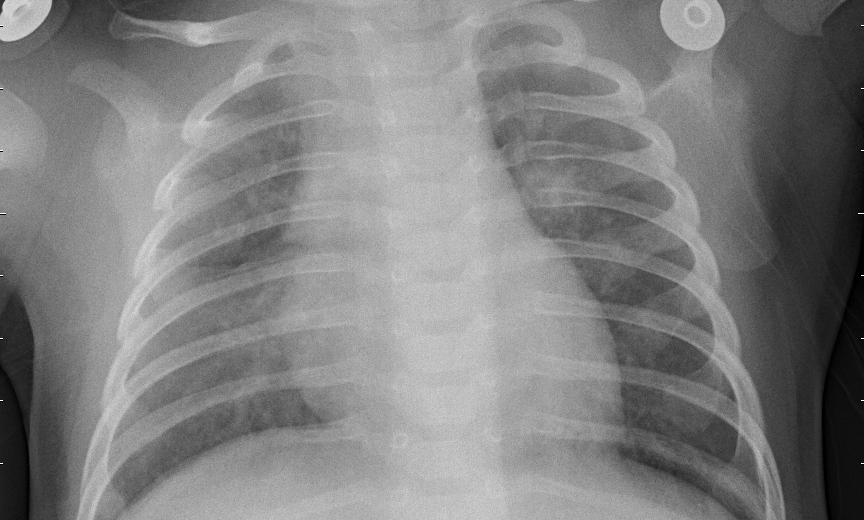
Diagnosis: PNEUMONIA